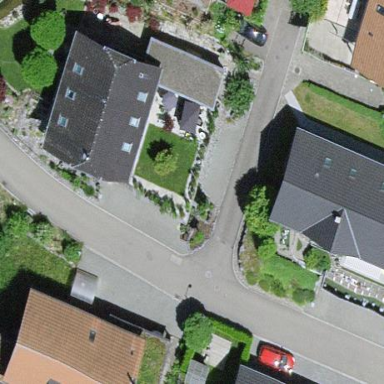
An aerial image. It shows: Residential building.